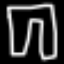
Label: pants